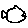
Label: fish